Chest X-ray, PA view. Patient: 27 years old, sex M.
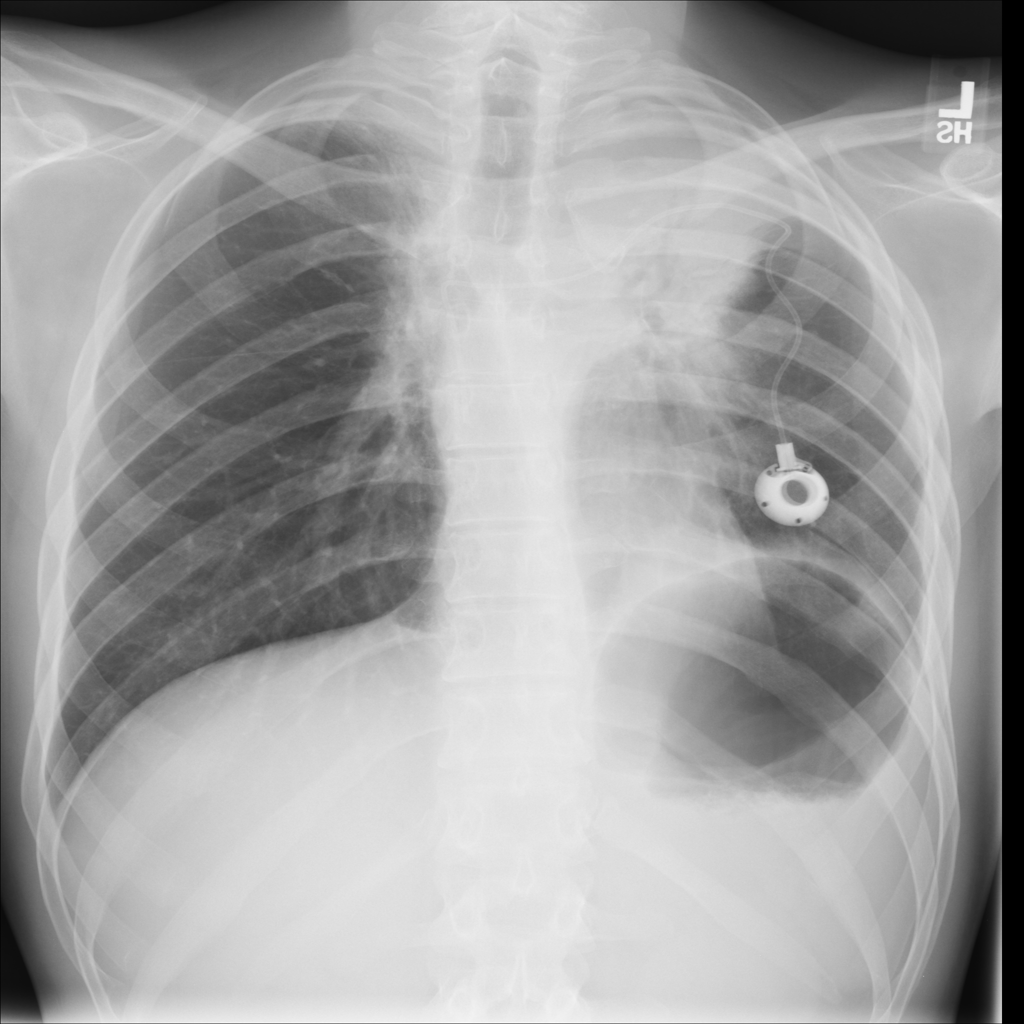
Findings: Fibrosis